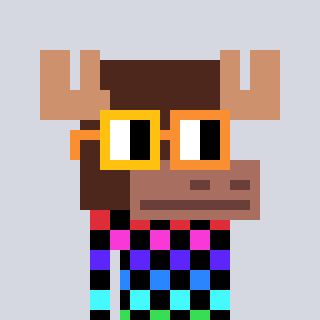
a pixel art character with square yellow and orange glasses, a moose-shaped head and a green-colored body on a cool background